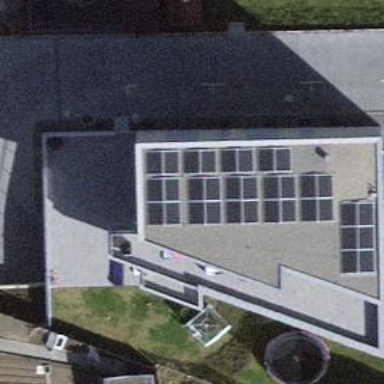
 consisting of solar photovoltaic panels."